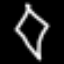
Label: diamond